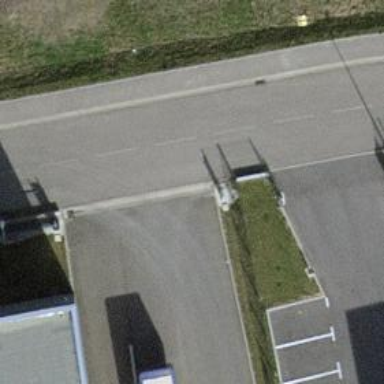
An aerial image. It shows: Gate.